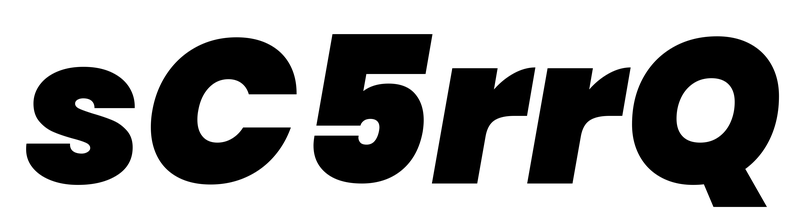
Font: Poppins-BlackItalic